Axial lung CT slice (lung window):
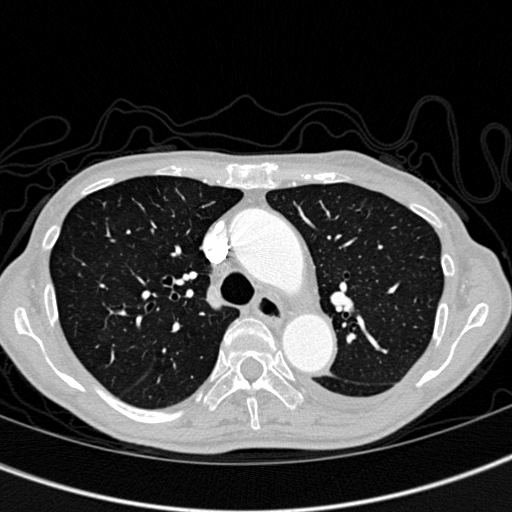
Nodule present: no